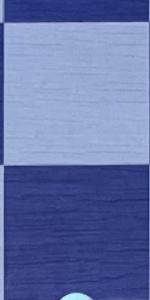
Label: Empty